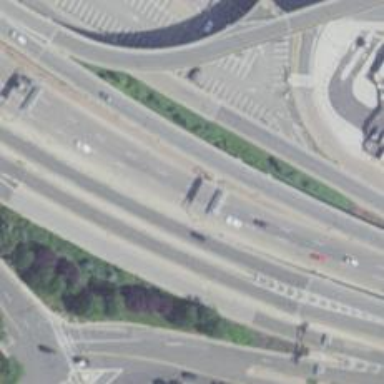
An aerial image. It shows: Motorway junction.